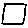
Label: square